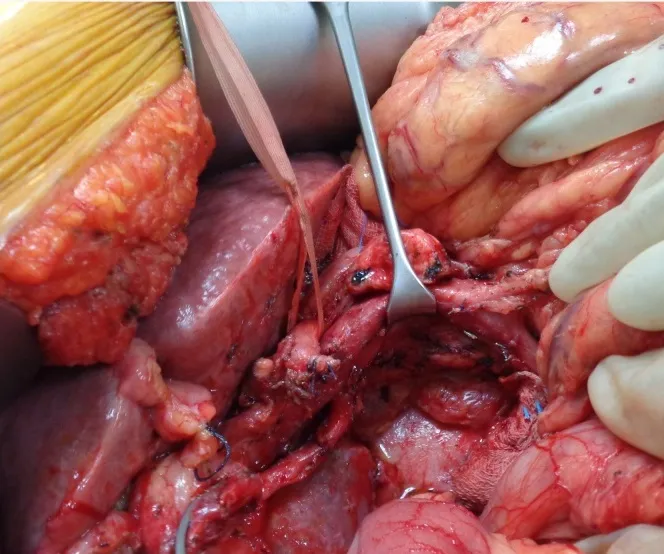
After specimen retrieval and portal lymphadenectomy. Note a replaced right hepatic artery from superior mesenteric artery.
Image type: medical_photograph (other_medical_photograph)